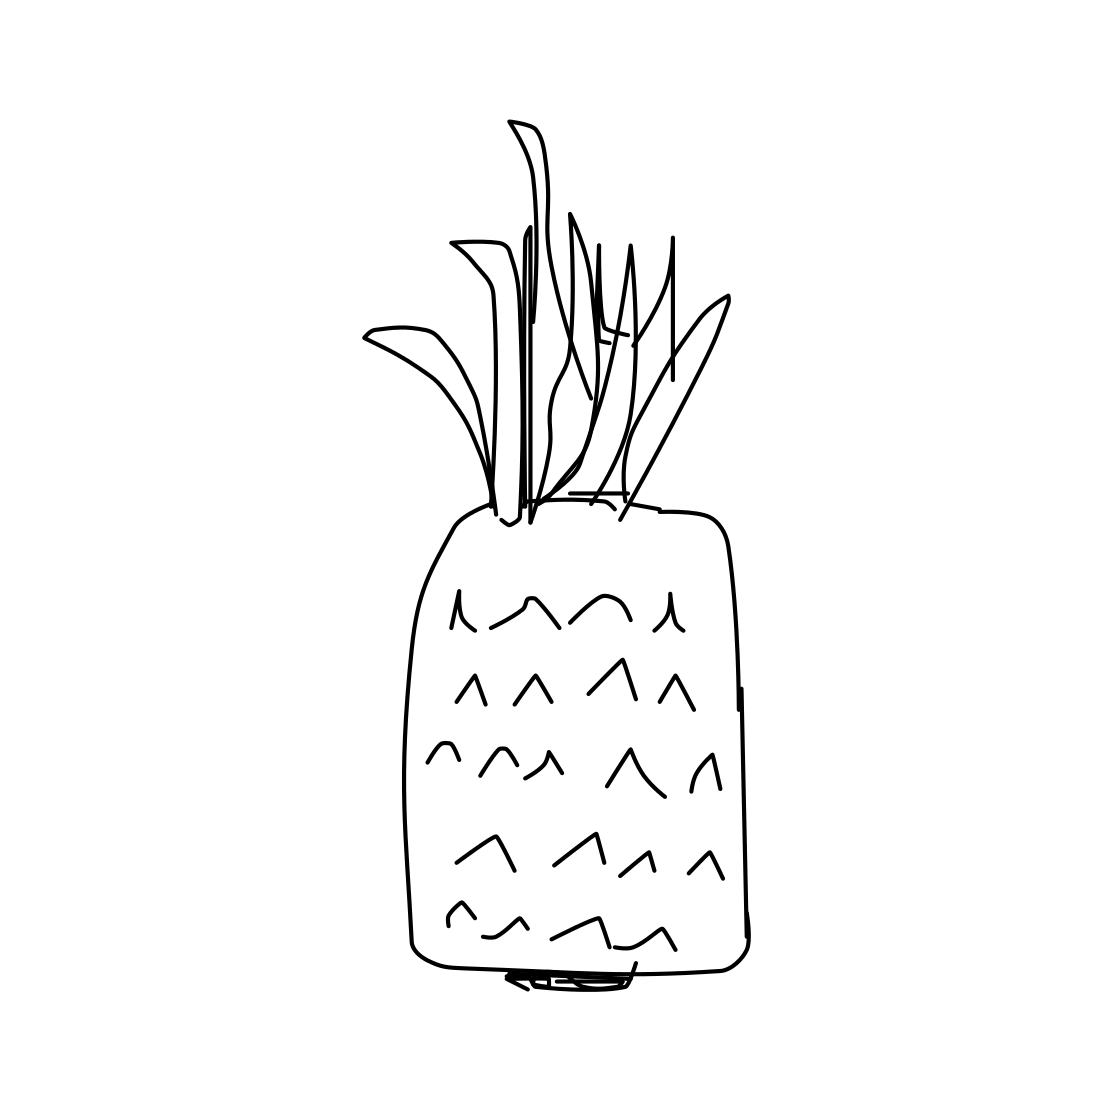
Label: pineapple